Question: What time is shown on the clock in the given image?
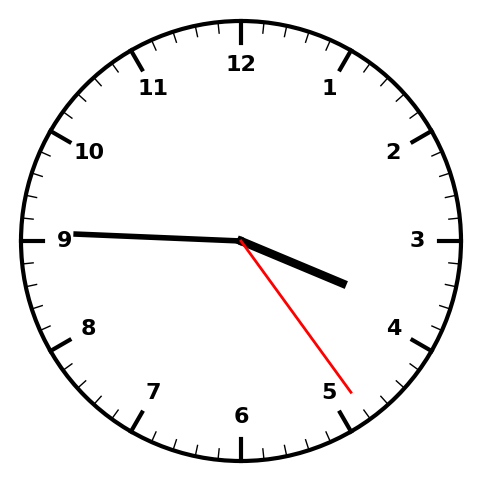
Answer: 03:45:24